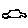
Label: car